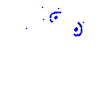
Particle: electron